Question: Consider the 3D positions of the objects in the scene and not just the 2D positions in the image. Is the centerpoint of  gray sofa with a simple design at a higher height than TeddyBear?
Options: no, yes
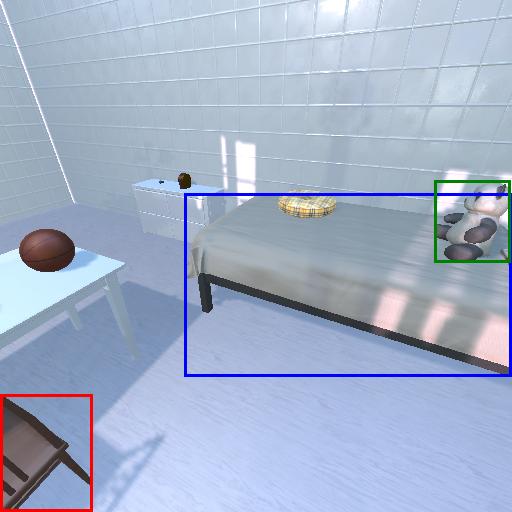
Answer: no